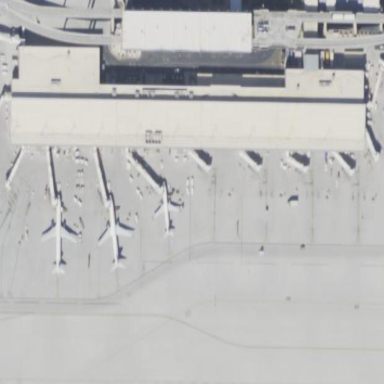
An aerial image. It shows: Apron at the airport.